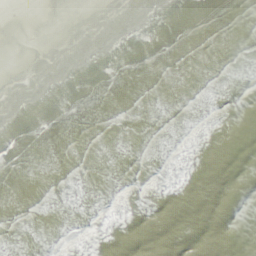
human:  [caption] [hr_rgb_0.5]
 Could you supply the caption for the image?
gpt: The waves come over again and again to the sand beach and throw up white foam .

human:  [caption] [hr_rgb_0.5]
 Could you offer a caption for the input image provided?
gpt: The waves slapping a white sand beach .

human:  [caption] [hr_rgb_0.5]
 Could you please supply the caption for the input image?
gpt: This is a beach with blue sea and sand .

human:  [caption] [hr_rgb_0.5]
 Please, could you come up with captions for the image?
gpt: The waves slapping a white sand beach over and over again .

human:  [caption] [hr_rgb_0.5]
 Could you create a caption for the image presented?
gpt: The waves violently slapping a white sand beach over and over again .